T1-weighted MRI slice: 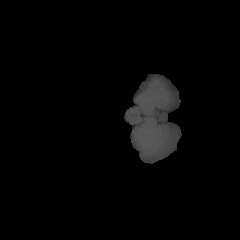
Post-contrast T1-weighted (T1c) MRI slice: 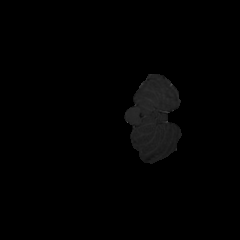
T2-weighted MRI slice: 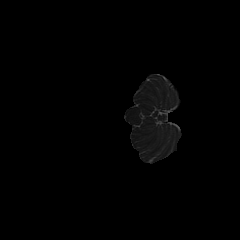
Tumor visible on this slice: no